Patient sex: M
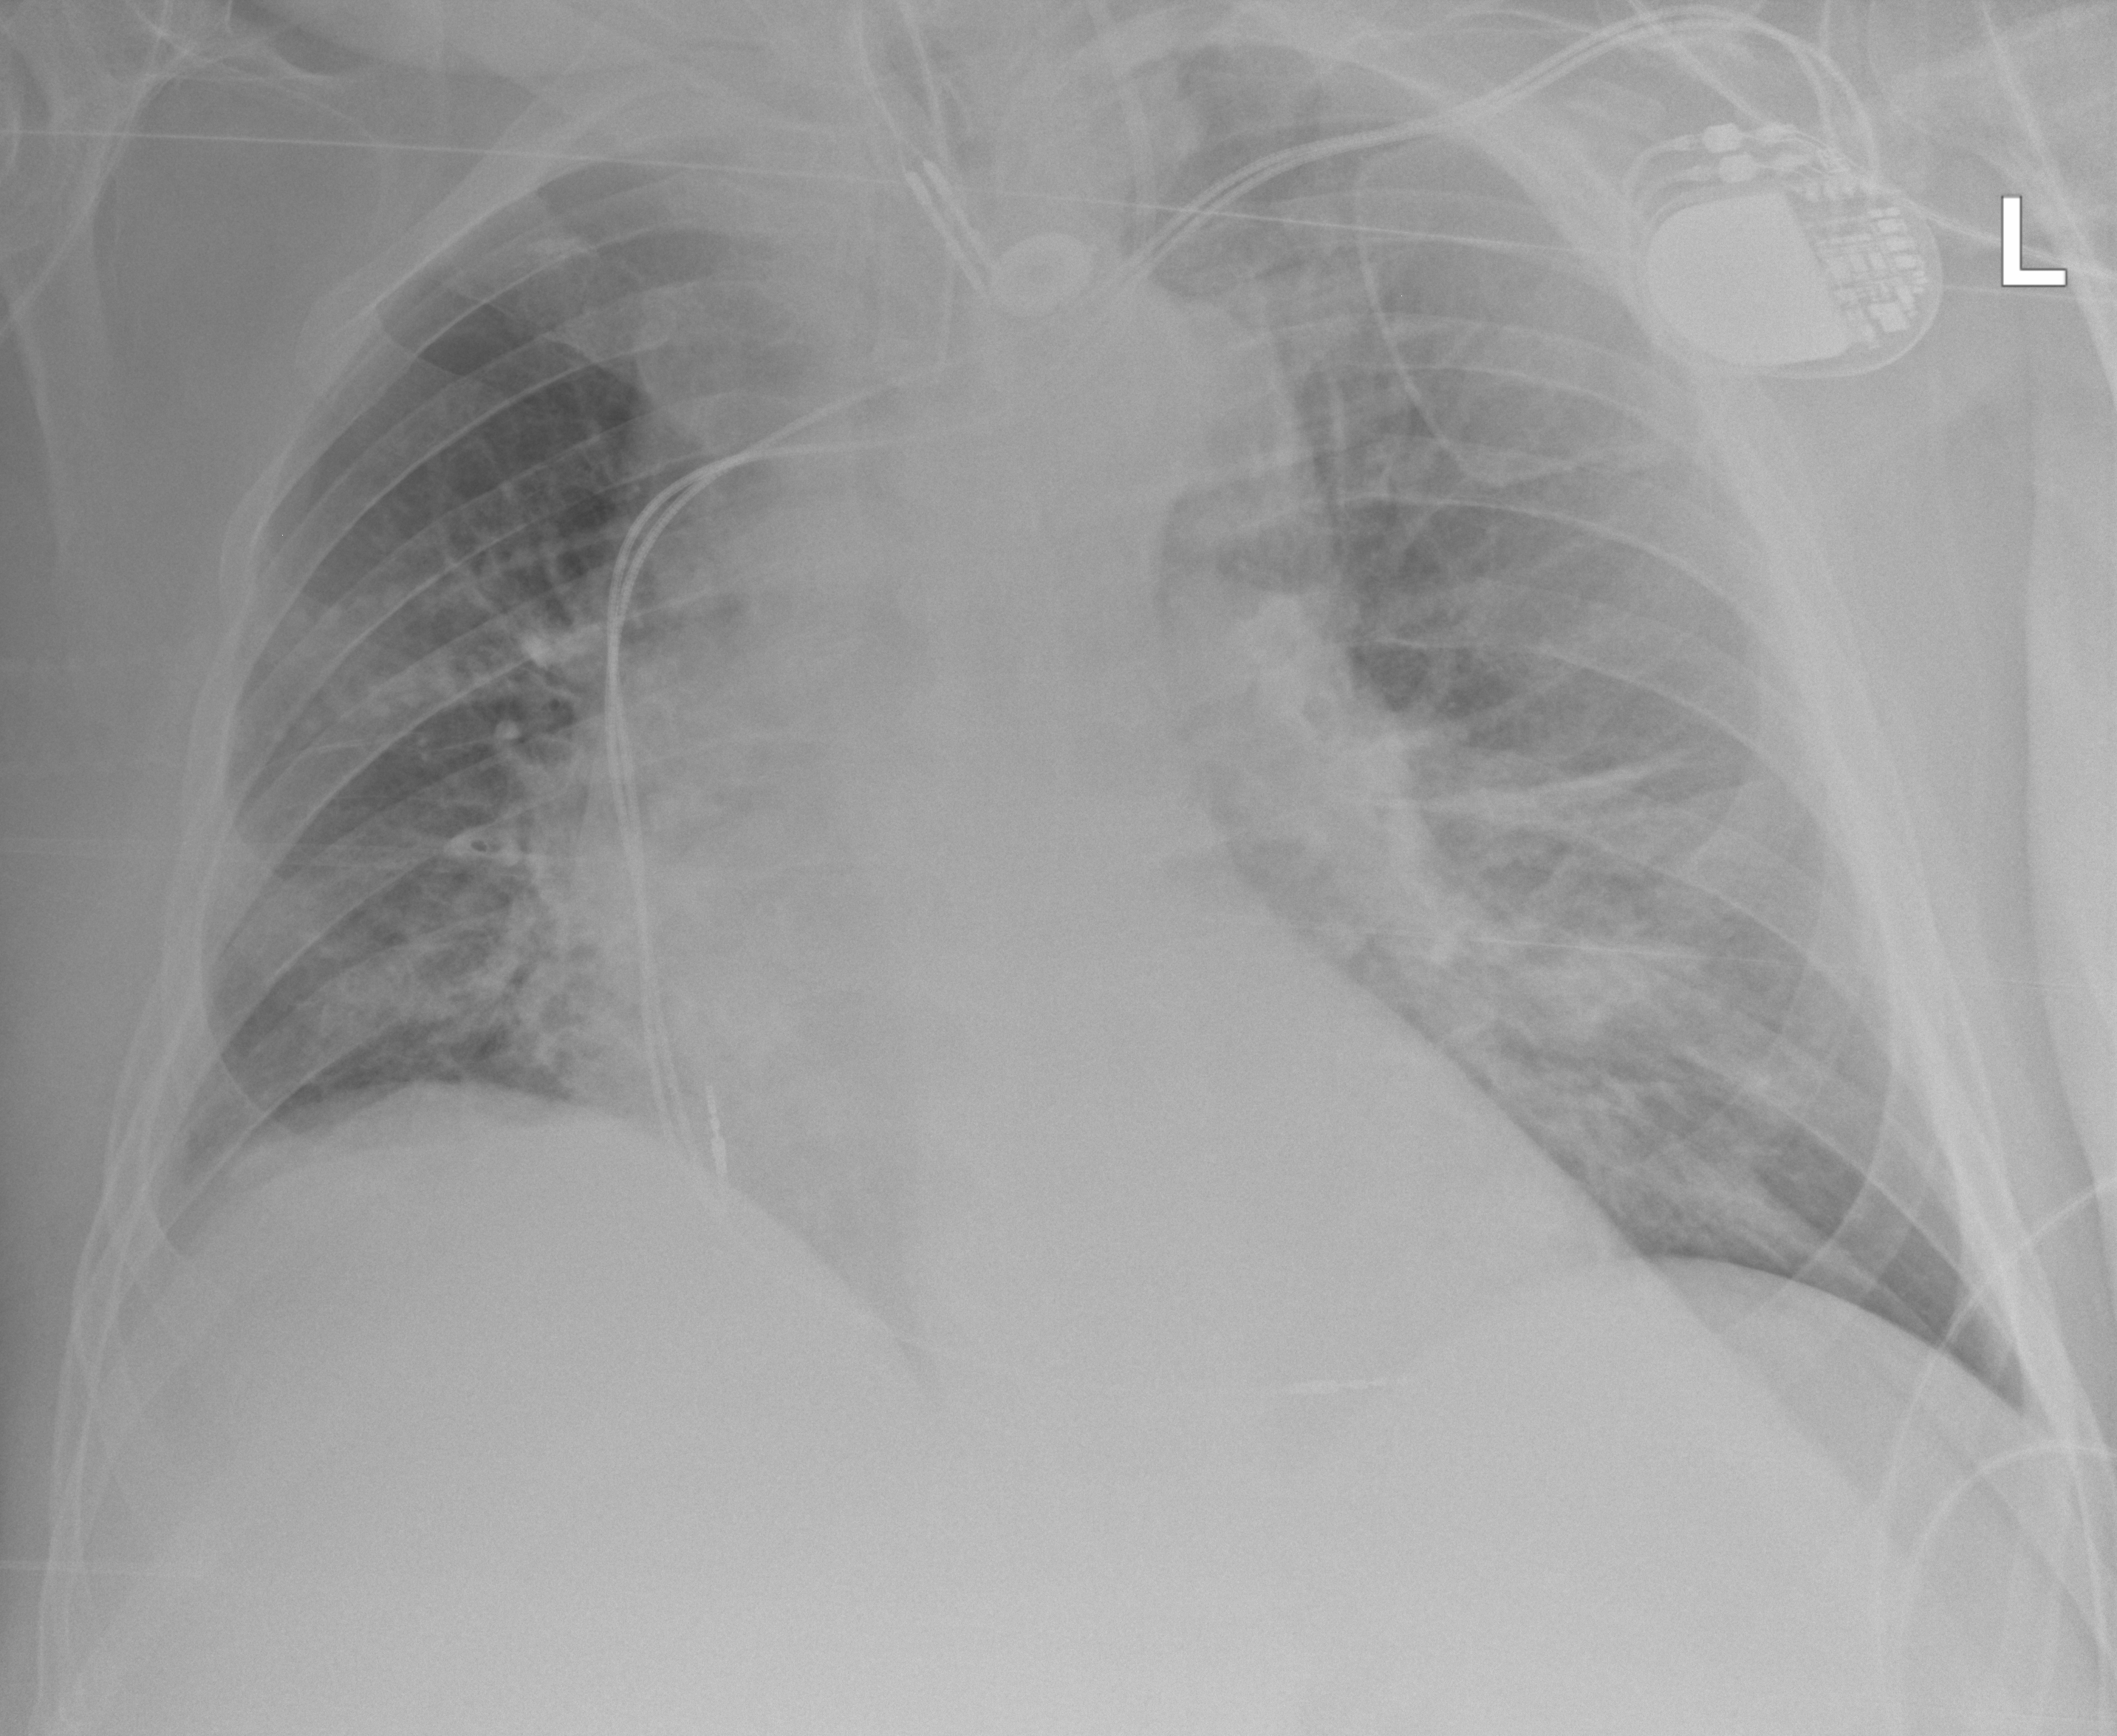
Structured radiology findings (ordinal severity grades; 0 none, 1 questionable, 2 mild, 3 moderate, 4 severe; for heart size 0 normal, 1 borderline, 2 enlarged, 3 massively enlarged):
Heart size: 2
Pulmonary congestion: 2
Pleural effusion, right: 0
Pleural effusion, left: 2
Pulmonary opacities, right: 2
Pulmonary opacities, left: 3
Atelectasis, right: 1
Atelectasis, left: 2